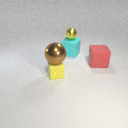
large cyan rubber cube below small yellow metal sphere